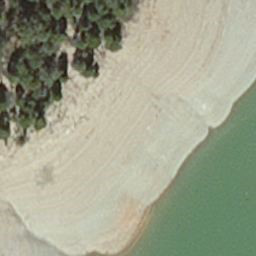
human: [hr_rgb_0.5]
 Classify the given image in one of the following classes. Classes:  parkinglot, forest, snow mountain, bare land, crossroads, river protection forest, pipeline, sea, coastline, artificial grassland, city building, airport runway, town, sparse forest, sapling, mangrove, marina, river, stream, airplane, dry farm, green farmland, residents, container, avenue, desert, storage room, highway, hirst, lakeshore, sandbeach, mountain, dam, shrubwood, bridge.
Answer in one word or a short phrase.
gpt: hirst